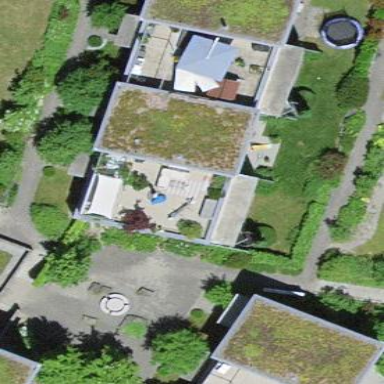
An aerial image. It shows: Residential building.